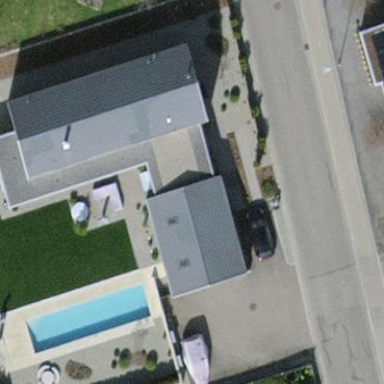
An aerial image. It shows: Garage.